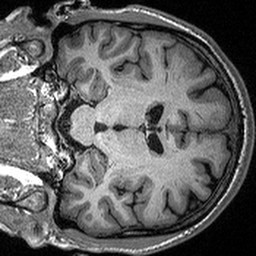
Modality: T1w
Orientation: coronal
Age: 31
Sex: male